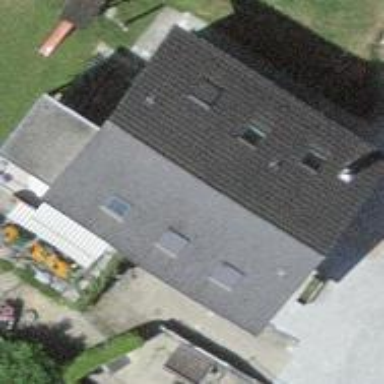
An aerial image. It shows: Simple house.